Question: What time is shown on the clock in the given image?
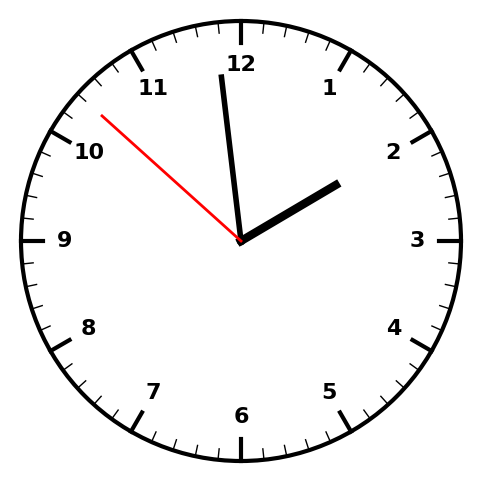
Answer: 01:58:52